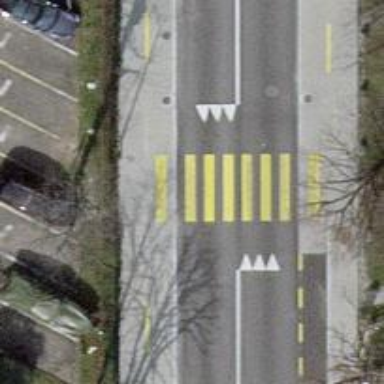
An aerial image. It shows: Marked crossing on footway with traffic-calming table.